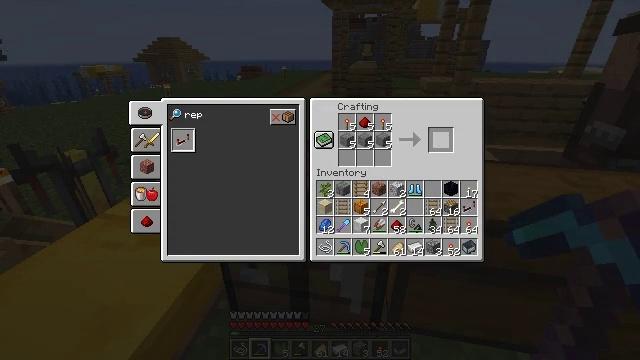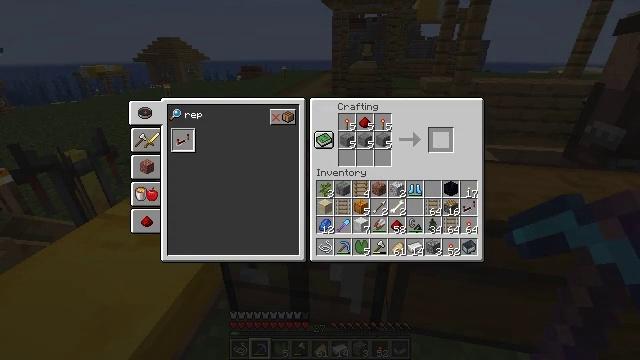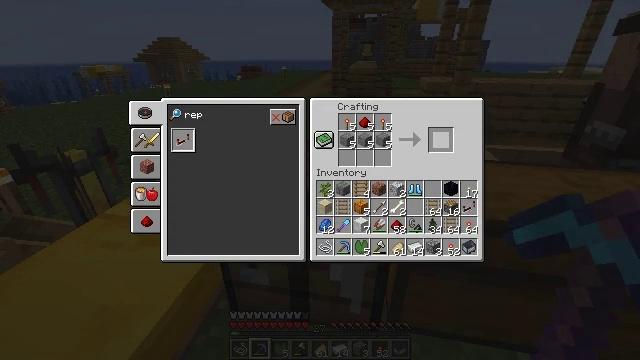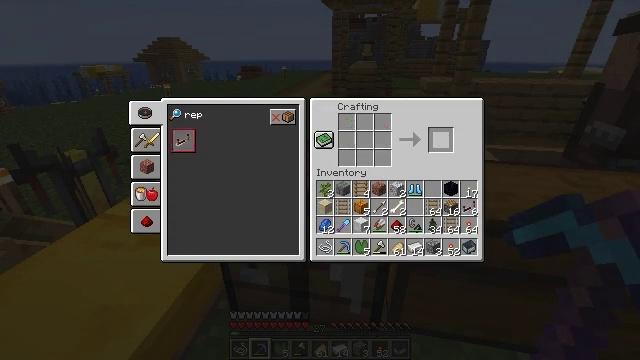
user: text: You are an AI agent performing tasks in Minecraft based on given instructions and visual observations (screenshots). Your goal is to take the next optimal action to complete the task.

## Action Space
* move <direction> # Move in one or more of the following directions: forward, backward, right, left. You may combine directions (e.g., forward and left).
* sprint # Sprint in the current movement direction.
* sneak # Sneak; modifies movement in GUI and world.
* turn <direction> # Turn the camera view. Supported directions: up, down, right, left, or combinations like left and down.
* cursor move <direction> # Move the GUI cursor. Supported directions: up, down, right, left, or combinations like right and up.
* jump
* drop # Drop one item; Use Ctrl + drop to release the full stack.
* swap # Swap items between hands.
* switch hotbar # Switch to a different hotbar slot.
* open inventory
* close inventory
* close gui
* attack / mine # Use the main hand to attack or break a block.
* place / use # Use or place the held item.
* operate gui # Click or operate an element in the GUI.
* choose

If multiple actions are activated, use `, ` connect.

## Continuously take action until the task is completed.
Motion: motion action
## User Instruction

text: Use the crafting table to craft a repeater.
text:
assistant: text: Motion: sneak, operate gui
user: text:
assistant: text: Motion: sneak
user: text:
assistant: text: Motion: sneak
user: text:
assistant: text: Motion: sneak